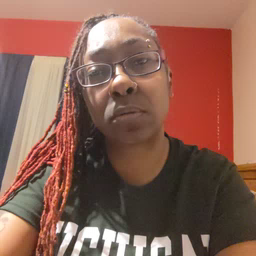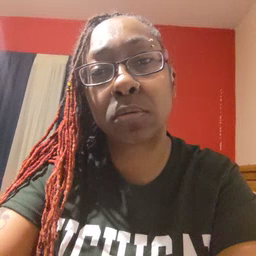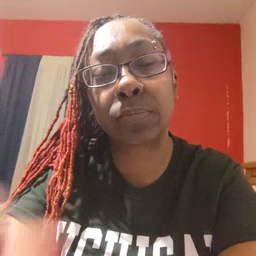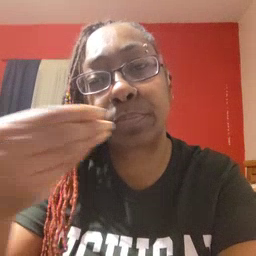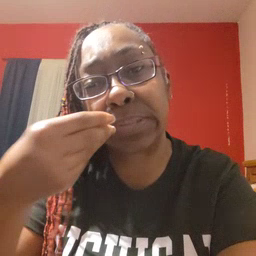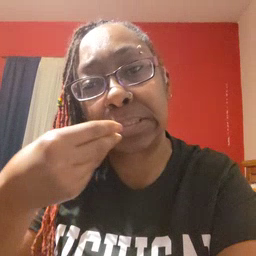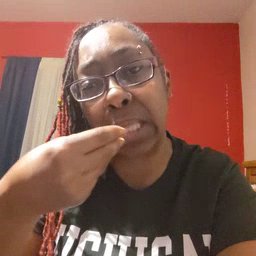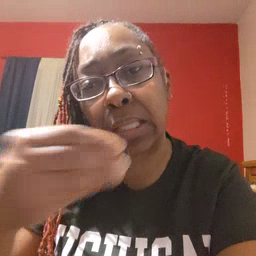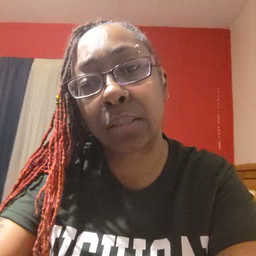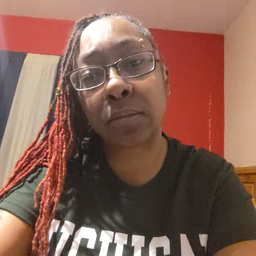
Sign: pizza